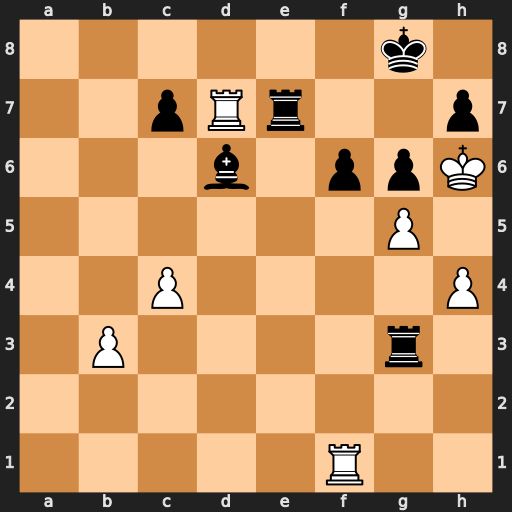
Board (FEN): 6k1/2pRr2p/3b1ppK/6P1/2P4P/1P4r1/8/5R2
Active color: w
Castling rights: -
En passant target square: -
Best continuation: Rd8+ Re8 Rxe8+